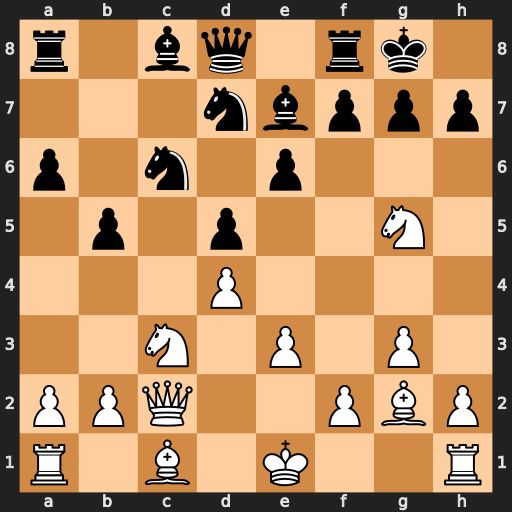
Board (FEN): r1bq1rk1/3nbppp/p1n1p3/1p1p2N1/3P4/2N1P1P1/PPQ2PBP/R1B1K2R
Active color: w
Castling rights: KQ
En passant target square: -
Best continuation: Qxh7#